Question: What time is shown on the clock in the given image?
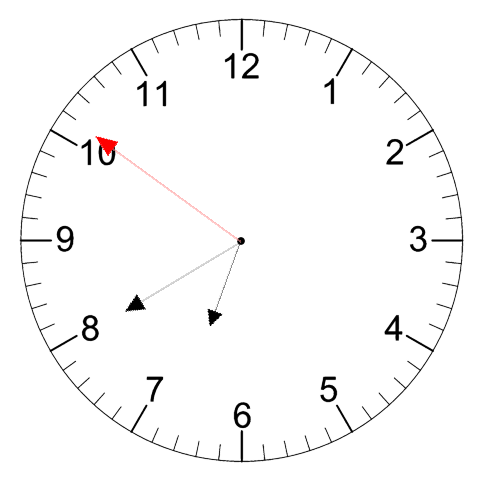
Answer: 06:39:51